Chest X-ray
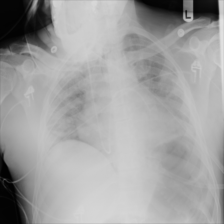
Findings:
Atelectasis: negative
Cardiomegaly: negative
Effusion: negative
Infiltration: positive
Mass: negative
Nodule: negative
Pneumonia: negative
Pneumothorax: negative
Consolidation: negative
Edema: negative
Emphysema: negative
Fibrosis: negative
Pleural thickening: negative
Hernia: negative